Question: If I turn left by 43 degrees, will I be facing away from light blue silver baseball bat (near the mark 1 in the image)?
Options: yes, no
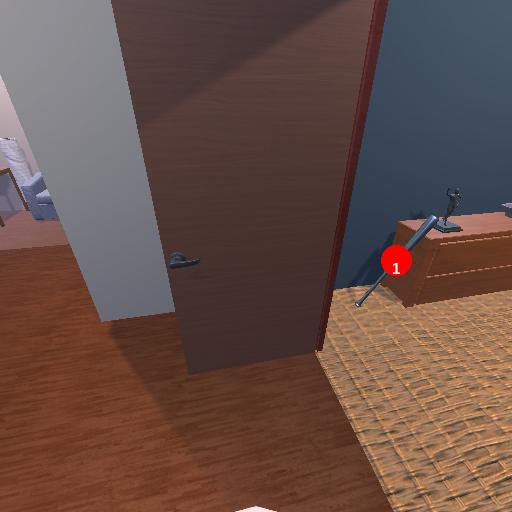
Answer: yes